Question: Are there any plugins/options/etc. that will show me this:

when I hover over a C++ function/method name in visual studio 2010?
I've tried using visual assist X, but the info for the function is not indented, newlines are ignored, and terms like "return" and "Parameter" aren't bold or colored. The VS built-in XML comment stuff was even less readable.
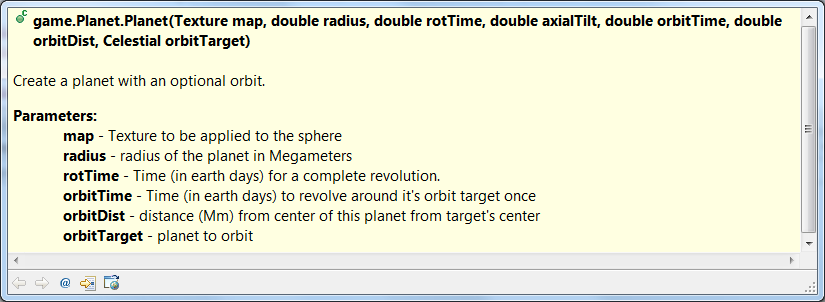
Answer: If you have CodeRush/Refactor you can try the CR_Documenter plugin (use VS Extension Manager). It provides a new dockable window with such documentation.